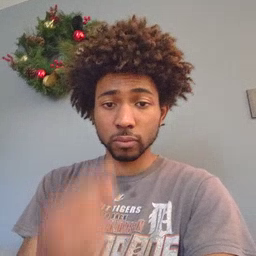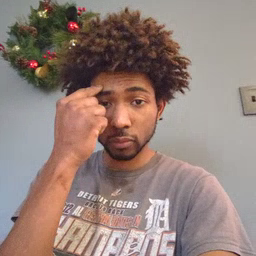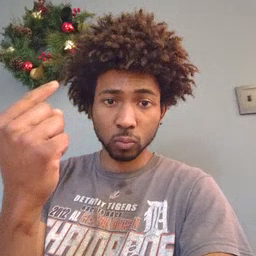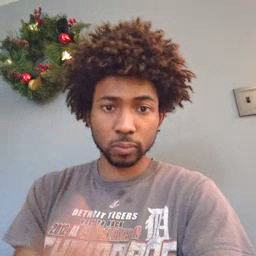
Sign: penny